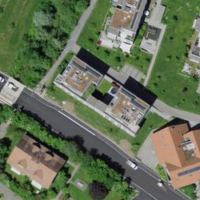
EUNIS habitat code: 55
Species observed at this site:
Cornus sanguinea